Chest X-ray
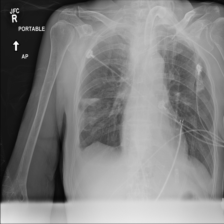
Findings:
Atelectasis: negative
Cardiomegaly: negative
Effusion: positive
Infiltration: negative
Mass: negative
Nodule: negative
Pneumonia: negative
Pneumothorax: negative
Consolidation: negative
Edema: negative
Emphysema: negative
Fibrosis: negative
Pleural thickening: negative
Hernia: negative